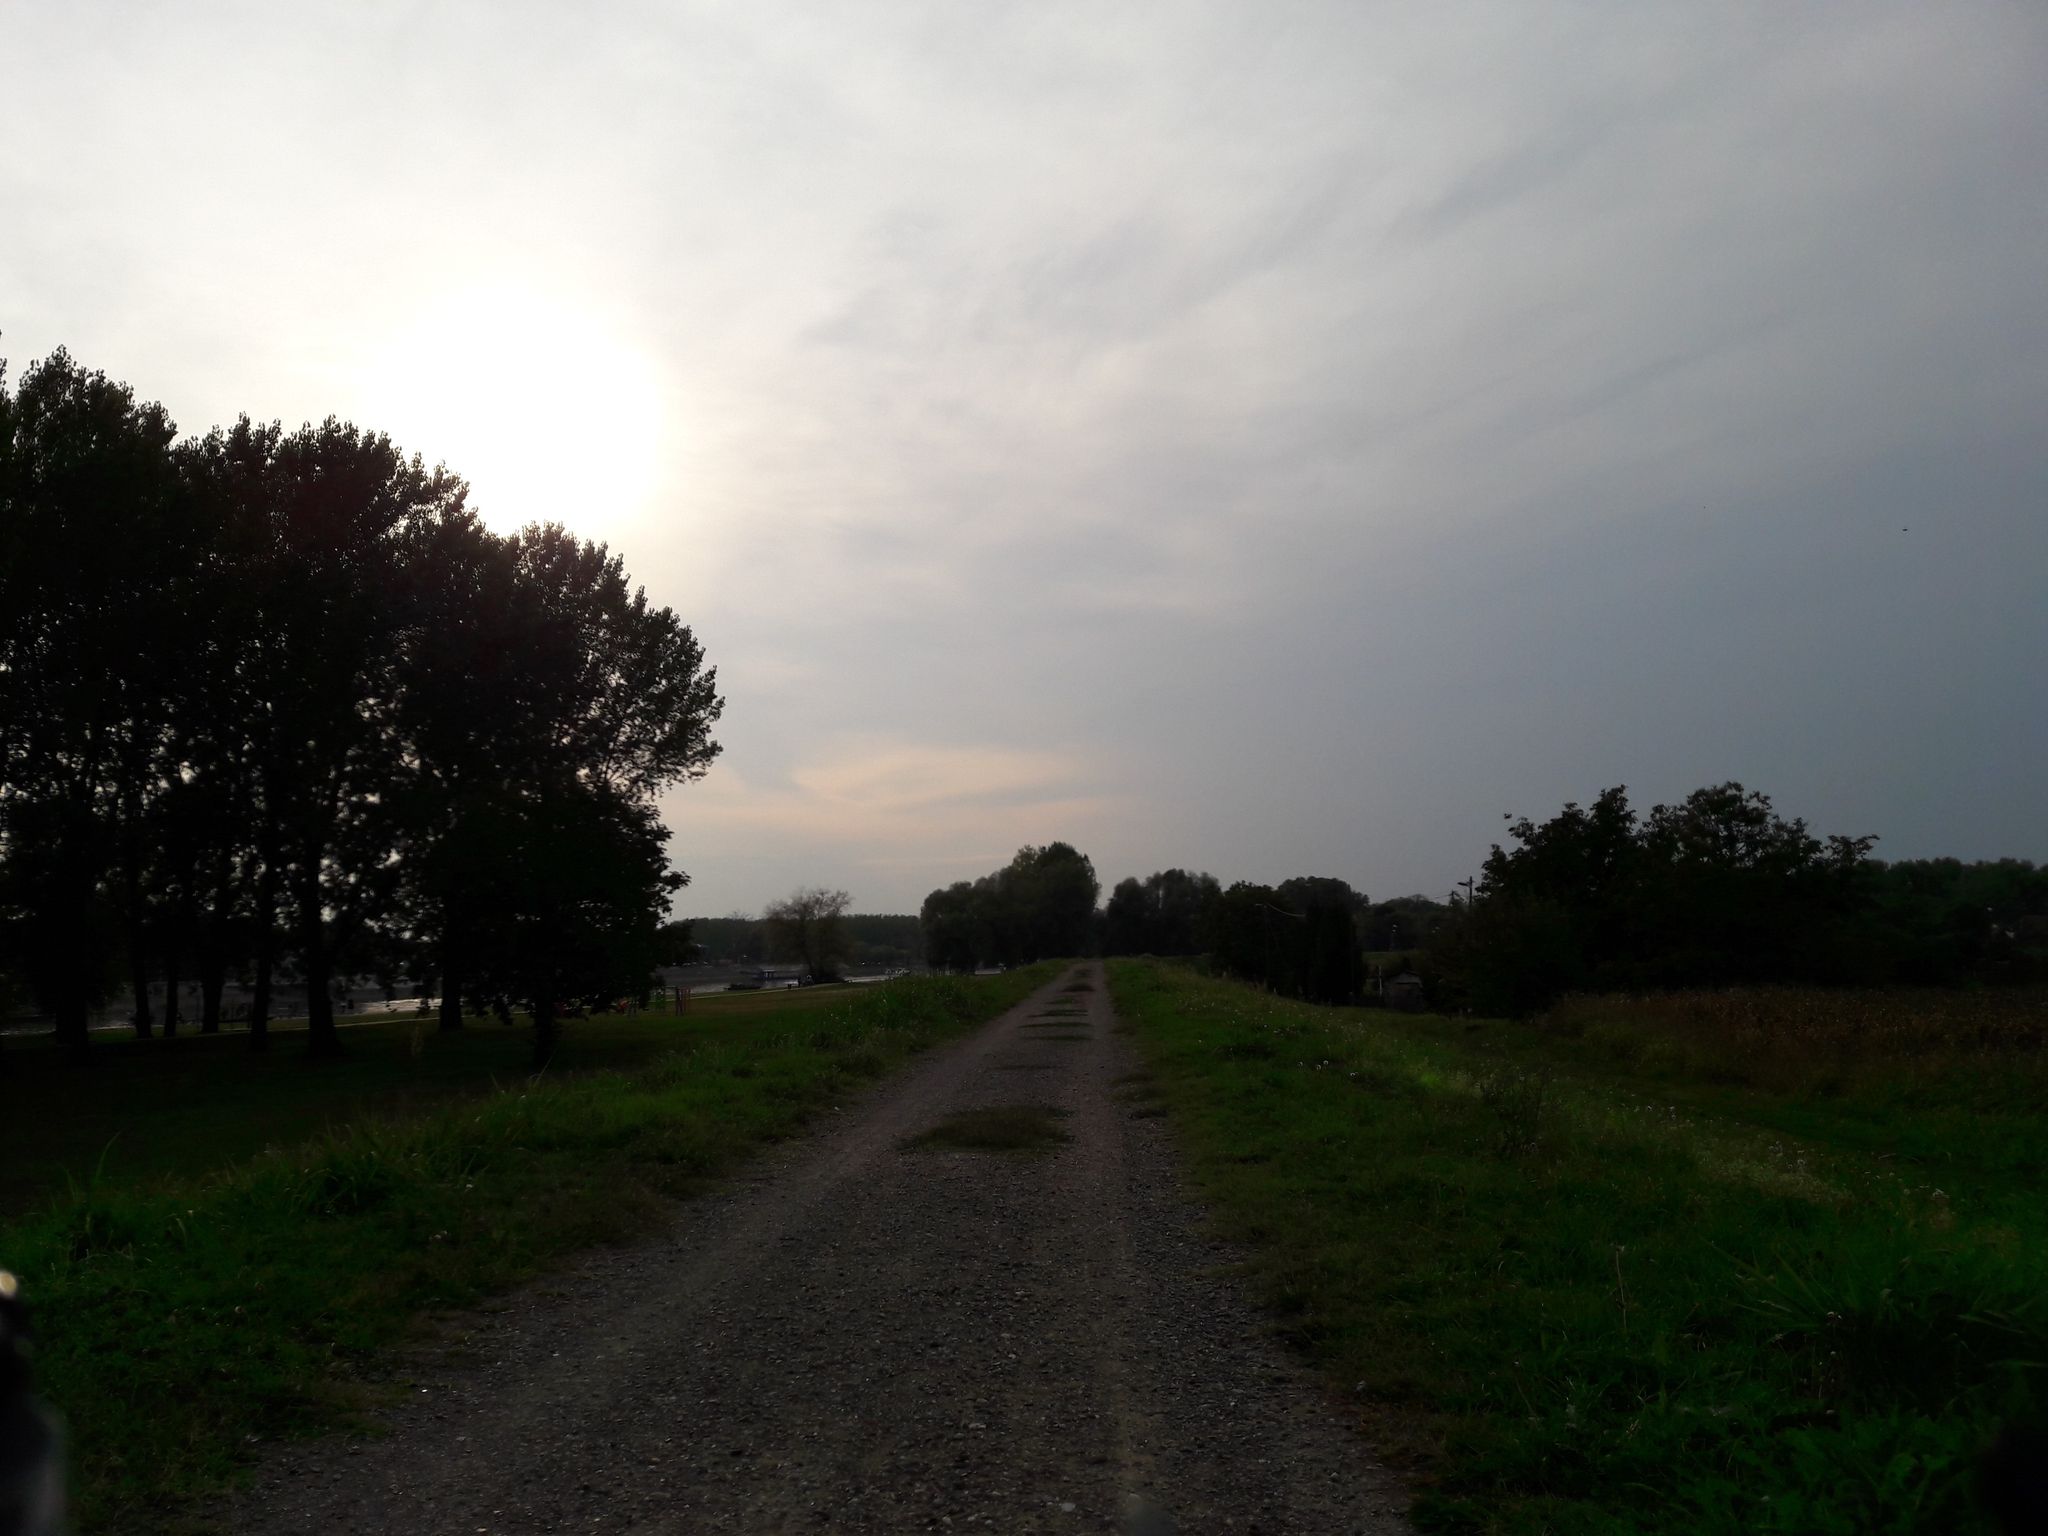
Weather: clear
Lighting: dusk/dawn
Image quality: slightly poor
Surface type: walking surface
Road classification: track, service
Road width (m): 3.0
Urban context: dense urban cluster
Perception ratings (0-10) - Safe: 5.83, Lively: 1.1, Beautiful: 7.75, Boring: 5.26, Depressing: 4.19, Wealthy: 4.88